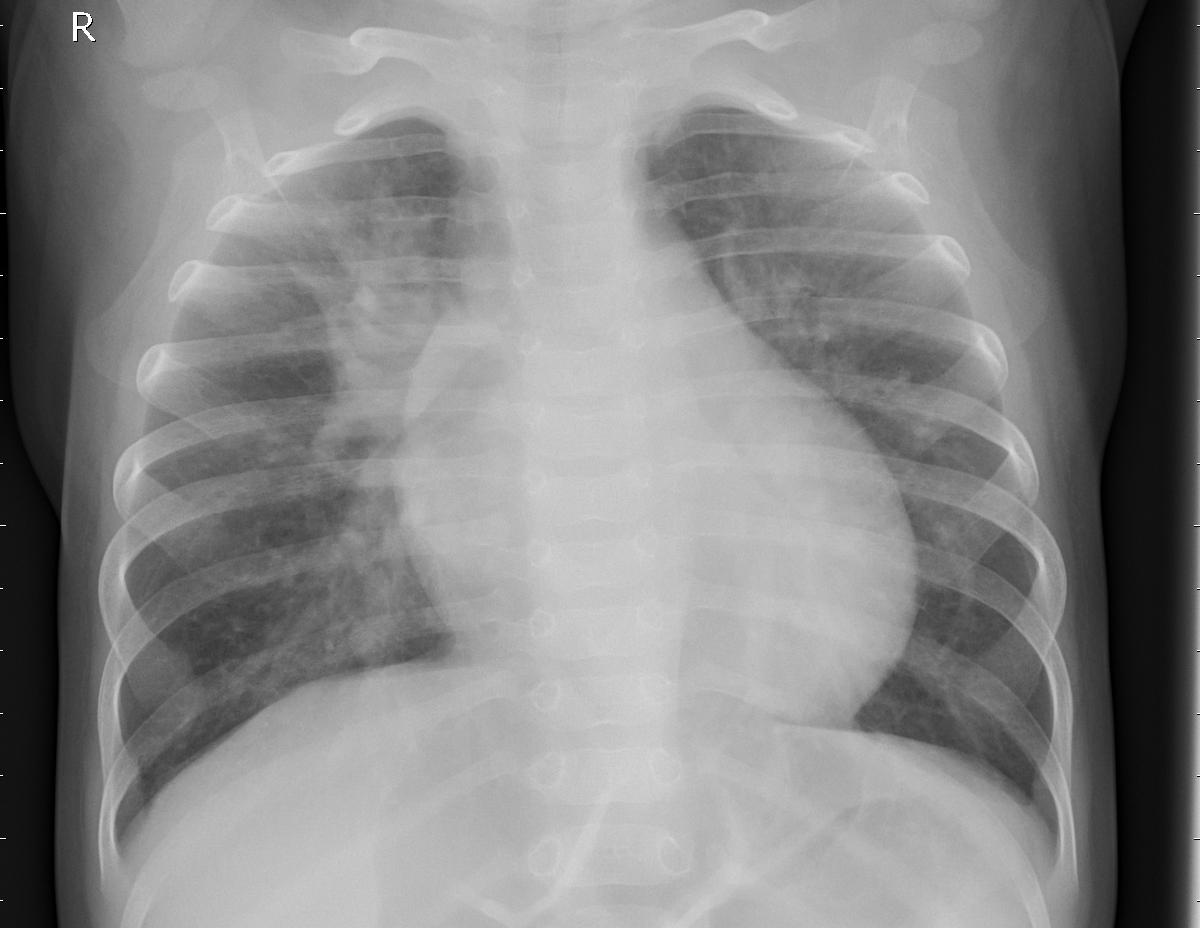
Diagnosis: PNEUMONIA